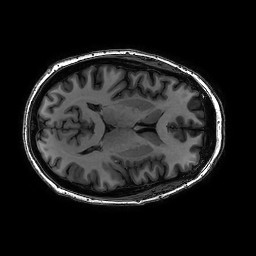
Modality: T1w
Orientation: axial
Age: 47
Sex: female
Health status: healthy